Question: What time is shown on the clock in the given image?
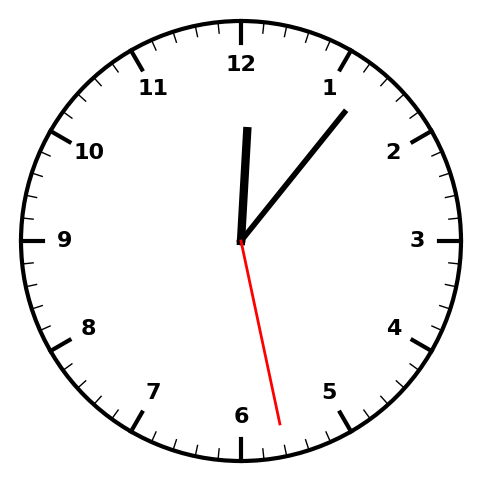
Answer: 12:06:28